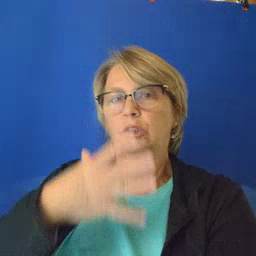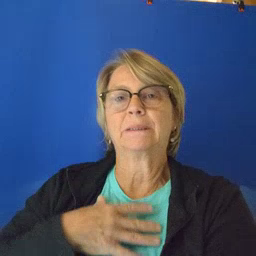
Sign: pajamas